Question: Trying to generate db driven menu which based on parent->child structure. All root menu items' parent column values are 0. Getting following errors continuously
'''
Undefined offset: 0,1,2 on line list($id, $parent, $name) = $results;
Undefined index on line array_key_exists() expects exactly 2 parameters, 1 given on line if (!array_key_exists($tree[$parent]['children'][$id])) {
Warning: array_key_exists() expects exactly 2 parameters, 1 given on line if (!array_key_exists($tree[$parent]['children'][$id])) {
'''
'''
<?php
function generateMenu($parent, $level, $menu, $utype) {
global $db;
$tree = array();
$stmt = $db->prepare("select id, parent, name FROM navigation WHERE menu=? AND user_type=?") or die($db->error);
$stmt->bind_param("ii", $menu, $utype) or die($stmt->error);
$stmt->execute() or die($stmt->error);
$stmt->store_result();
$meta = $stmt->result_metadata();
$bindResult = array();
while ($columnName = $meta->fetch_field()) {
$bindResult[] = &$results[$columnName->name];
}
call_user_func_array(array($stmt, 'bind_result'), $bindResult);
while ($stmt->fetch()) {
list($id, $parent, $name) = $results;
$tree[$id] = array('name' => $name, 'children' => array(), 'parent' => $parent);
if (!array_key_exists($id, $tree[$parent]['children'])) {
$tree[$parent]['children'][$id] = $id;
}
}
$stmt->close();
print_r($tree);
}
?>
'''

- 'die(print_r($results));''while ($stmt->fetch()) {''Array ( [id] => 1 [parent] => 0 [name] => Sual ) 1'- Tried 'while ($results=$stmt->fetch()) {' instead of 'while ($stmt->fetch()) {'. Got following errors again Undefined index on line array_key_exists() expects exactly 2 parameters, 1 given on line if (!array_key_exists($tree[$parent]['children'][$id])) {Warning: array_key_exists() expects exactly 2 parameters, 1 given on line if (!array_key_exists($tree[$parent]['children'][$id])) {- Tried 'if (!array_key_exists($id, $tree[$parent]['children'])) {' instead of 'if (!array_key_exists($tree[$parent]['children'][$id])) {'. Got following errors again Undefined offset: 0,1,2 on line list($id, $parent, $name) = $results;
I can't figure out what's wrong.
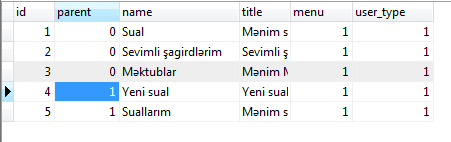